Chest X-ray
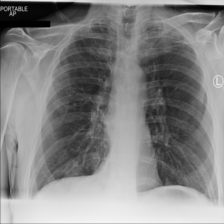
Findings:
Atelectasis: negative
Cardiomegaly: negative
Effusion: negative
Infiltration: negative
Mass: negative
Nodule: negative
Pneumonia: negative
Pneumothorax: negative
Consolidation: negative
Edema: negative
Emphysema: negative
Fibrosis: negative
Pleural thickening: negative
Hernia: negative